Field crop: maize
Growth stage: 2
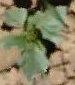
Species: datura